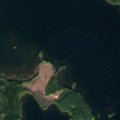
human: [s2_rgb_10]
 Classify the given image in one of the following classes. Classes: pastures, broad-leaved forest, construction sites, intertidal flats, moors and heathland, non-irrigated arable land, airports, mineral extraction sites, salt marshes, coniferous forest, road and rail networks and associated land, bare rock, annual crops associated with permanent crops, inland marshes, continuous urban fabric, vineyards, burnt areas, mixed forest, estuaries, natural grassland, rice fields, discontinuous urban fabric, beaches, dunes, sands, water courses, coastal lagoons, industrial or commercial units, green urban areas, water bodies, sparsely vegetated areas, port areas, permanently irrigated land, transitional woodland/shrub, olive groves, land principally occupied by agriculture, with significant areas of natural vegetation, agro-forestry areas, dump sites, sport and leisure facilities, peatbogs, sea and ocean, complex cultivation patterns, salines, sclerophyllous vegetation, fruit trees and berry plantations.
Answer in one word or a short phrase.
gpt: coniferous forest, water bodies